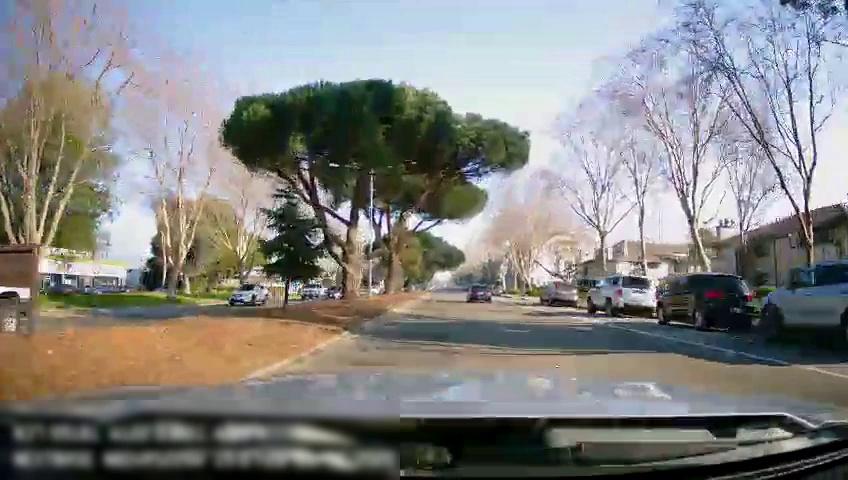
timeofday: Day
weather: Sunny
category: Drivable Space
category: Drivable Space
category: Vehicles | SUV
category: Vehicles | Car
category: Vehicles | SUV
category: Vehicles | SUV
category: Vehicles | Car
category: Vehicles | Car
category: Vehicles | SUV
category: Vehicles | Truck
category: Vehicles | Car
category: Lanes | Alternate Lane